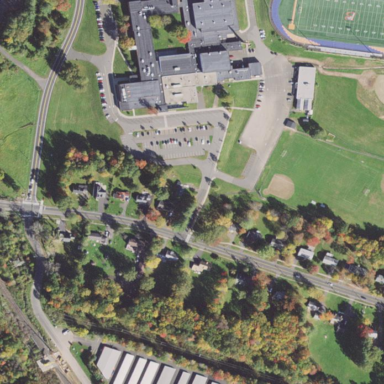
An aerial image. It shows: School.